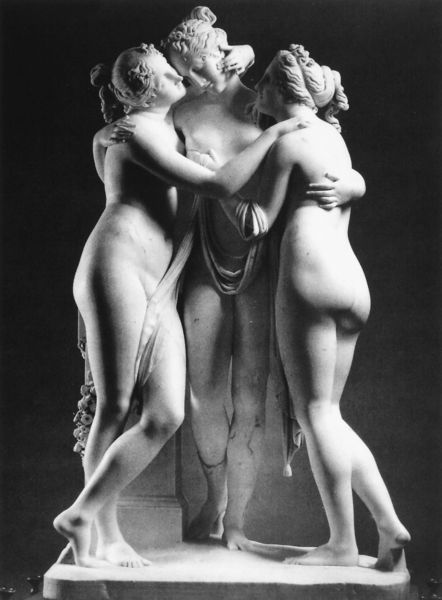
Titel: Die drei Grazien
Künstler: Antonio Canova
Institution: St. Petersburg, Eremitage
Schlagwörter: akt, gruppe, nackt, frauen, blumen, frau, haar, marmor, säule, weiss, blüten, tuch, sockel, stein, drei, skulptur, umarmung, grazien, weiblich, plastik, fein, foto, sinnlich, grazil, drei grazien, canova, die drei grazien, andrea canova